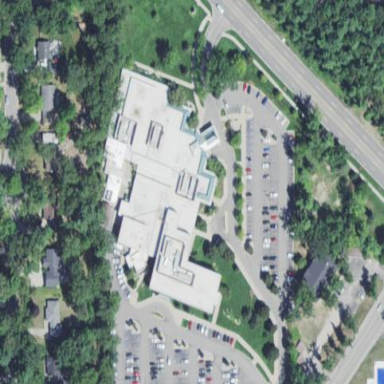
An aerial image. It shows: Healthcare clinic.